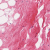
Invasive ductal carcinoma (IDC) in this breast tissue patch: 0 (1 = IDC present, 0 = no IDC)